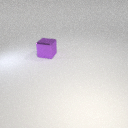
large purple metal cube